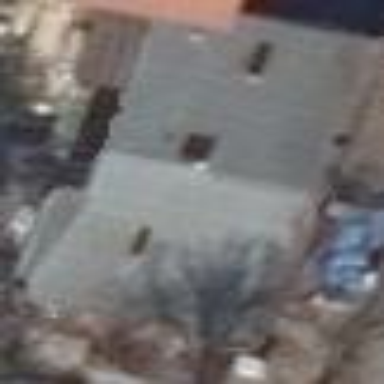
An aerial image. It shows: House with flat roof.